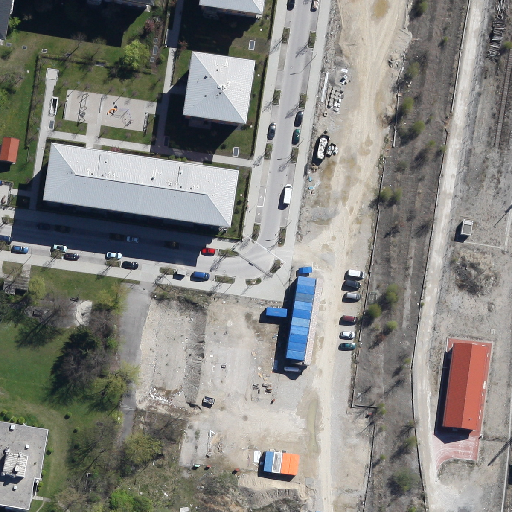
Referring expression: vehicle